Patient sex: M
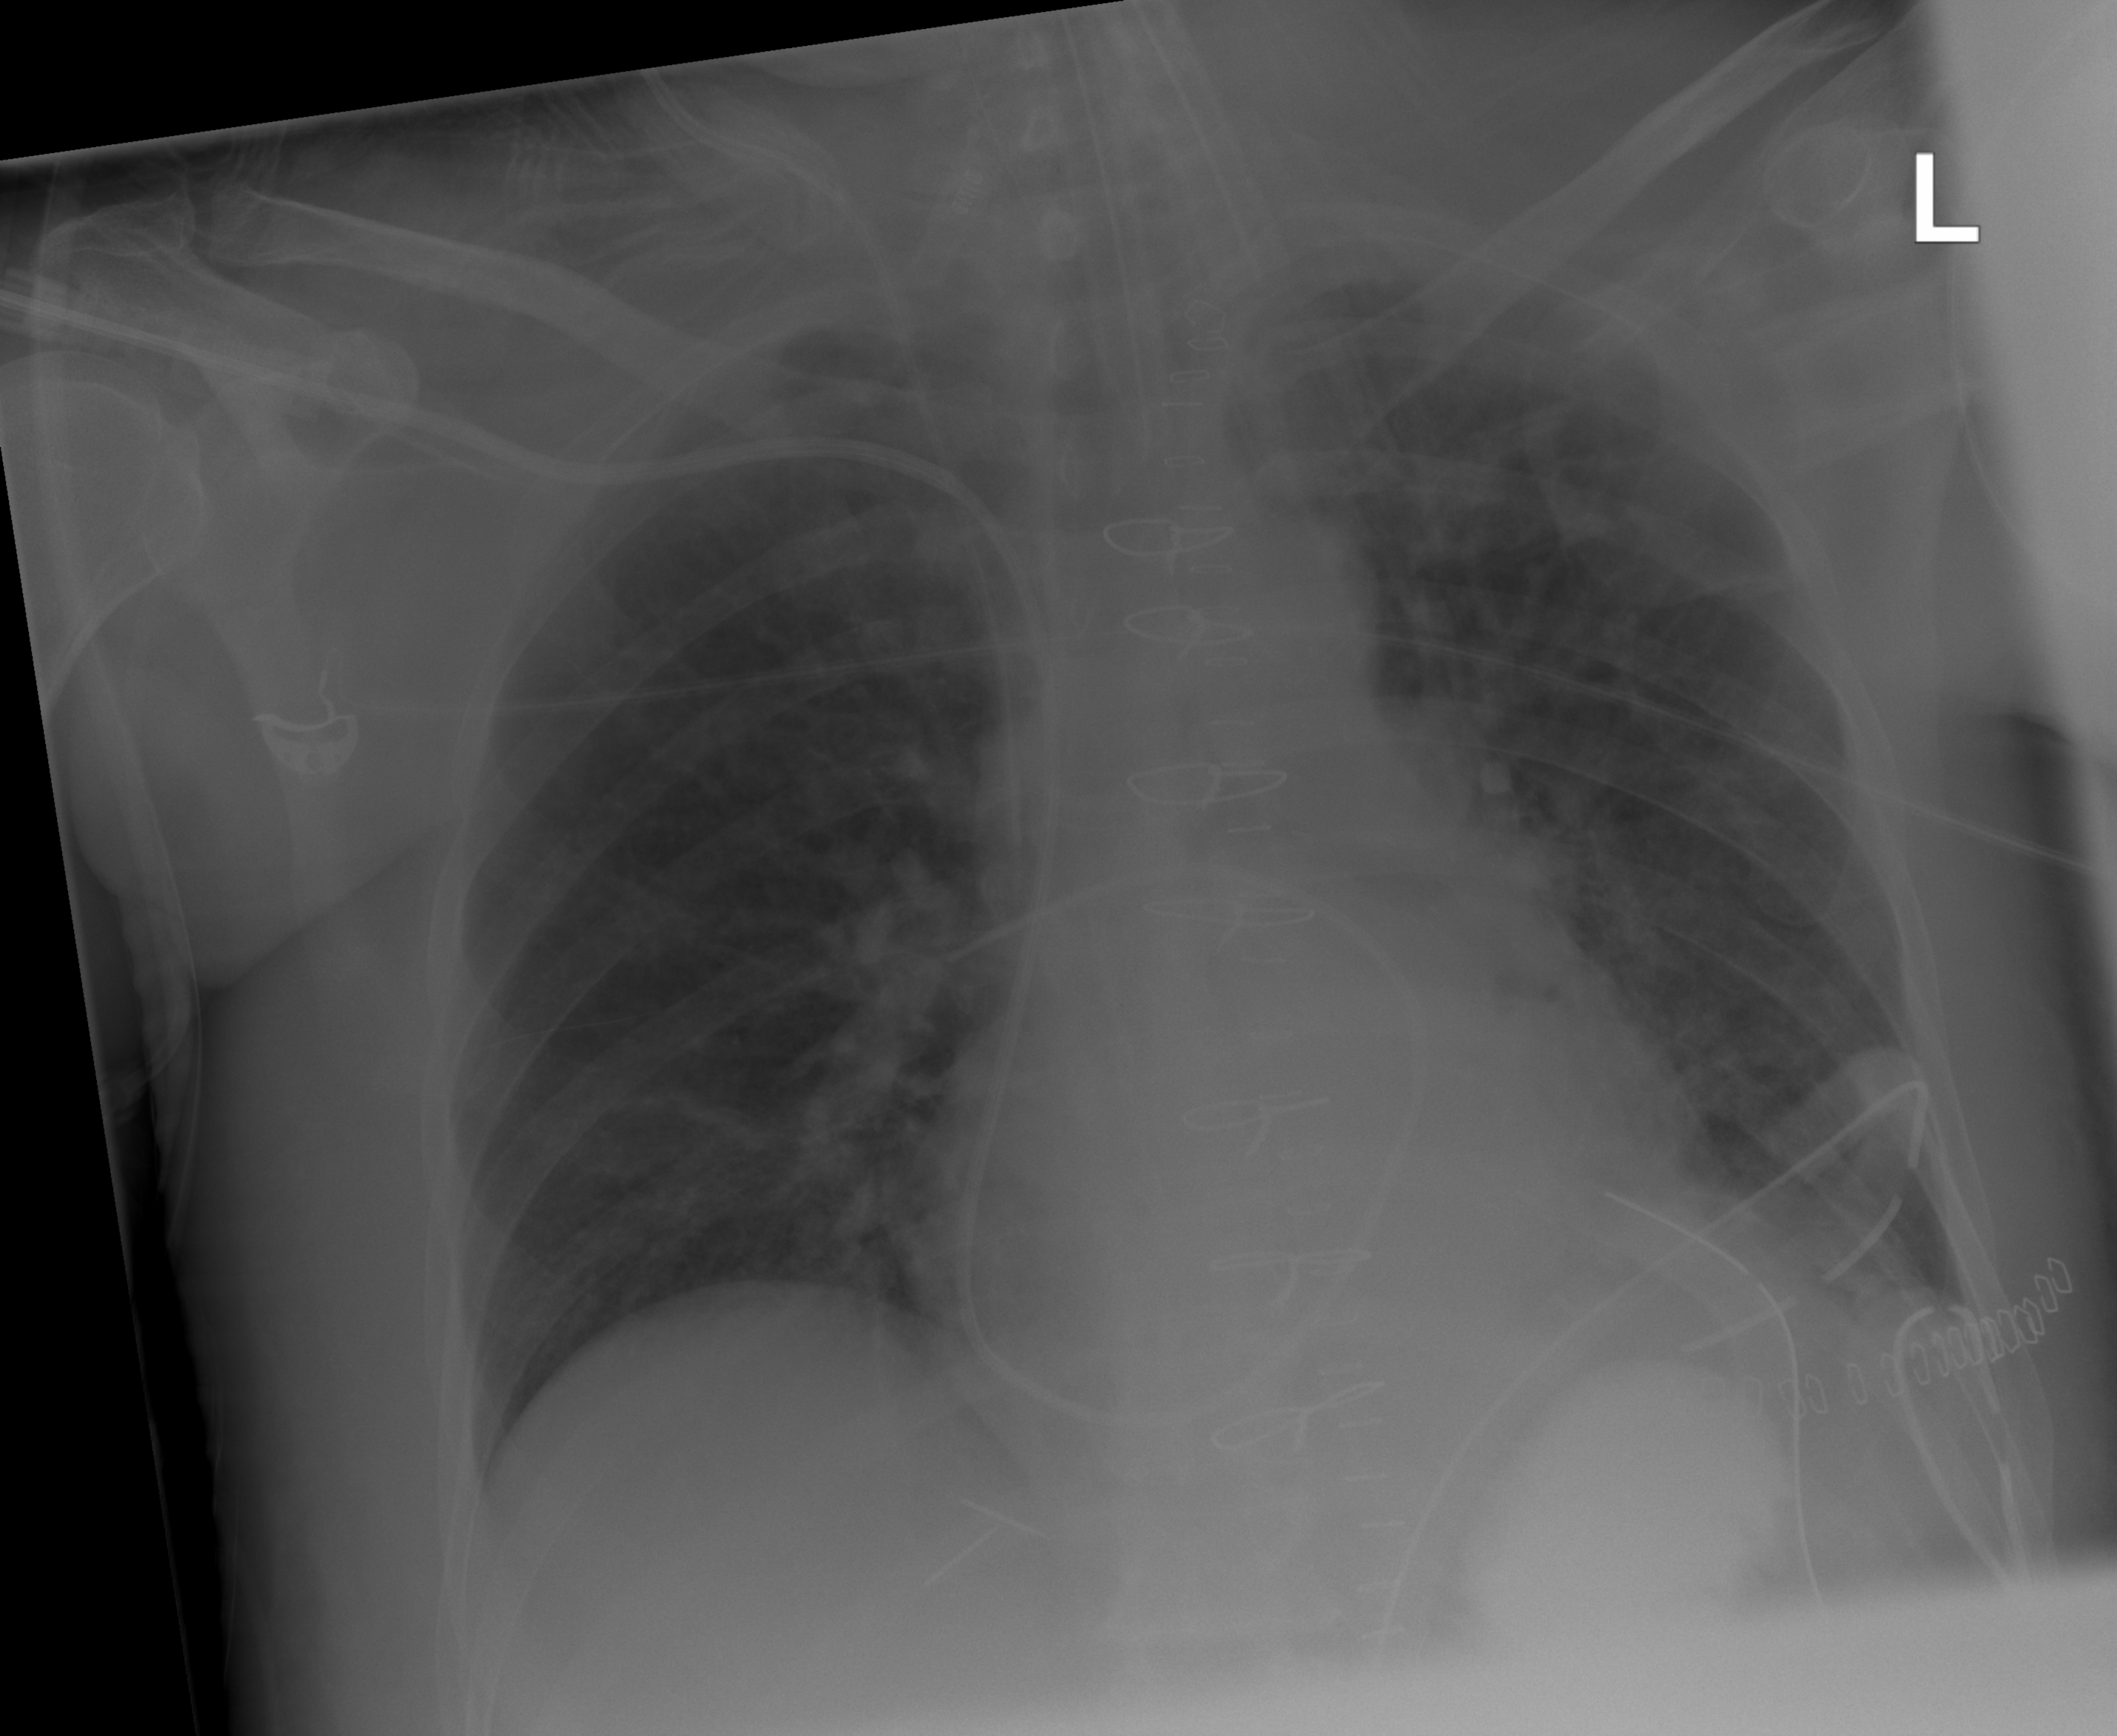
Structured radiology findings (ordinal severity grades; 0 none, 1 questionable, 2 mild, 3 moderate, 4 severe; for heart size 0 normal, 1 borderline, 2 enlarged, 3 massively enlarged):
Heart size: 2
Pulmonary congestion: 2
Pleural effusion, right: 0
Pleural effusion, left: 1
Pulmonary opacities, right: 0
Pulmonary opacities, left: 0
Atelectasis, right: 0
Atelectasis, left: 1